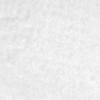
Label: no_change